Question: I am trying to change the text next to the run button. I have changed the app name by changing bundle identifier and also the project name. But I am not able to change the text near run button. You can find an image showing the text I state.

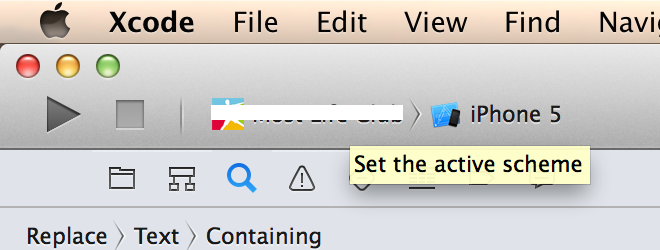
Answer: This is actually a much more difficult process than it should be.
To change the name in the toolbar, you need to change the name of your scheme. In the menu bar, head to 'Product > Scheme > Manage Schemes...' Now, select the name of the scheme that you want to change (the name that you wish to change in the toolbar). After you have selected it, press and the text will become editable. If you change this text, it should change the name in the toolbar.